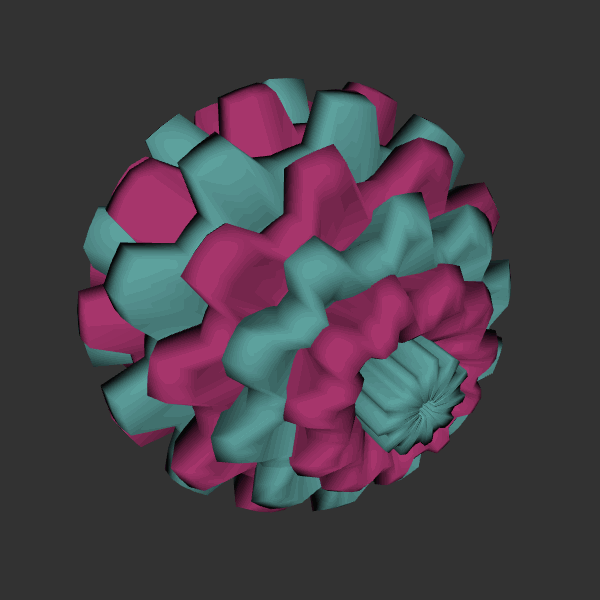
Background: dark